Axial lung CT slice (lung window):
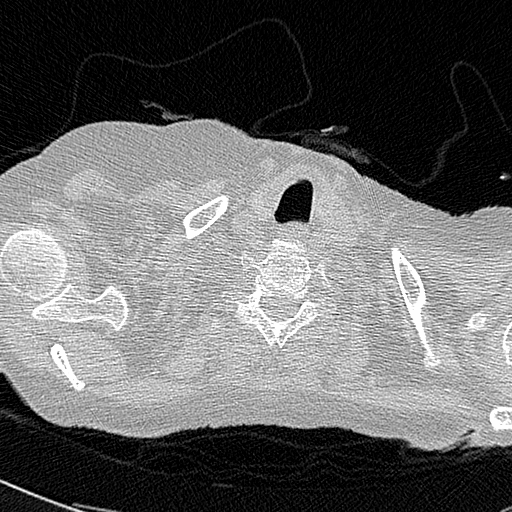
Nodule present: no